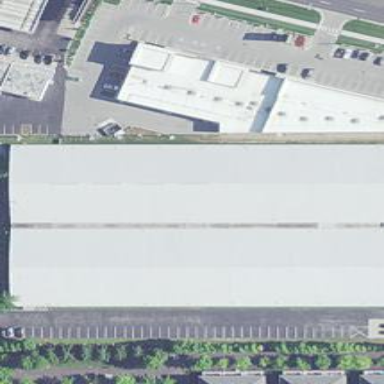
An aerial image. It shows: Sports center building.